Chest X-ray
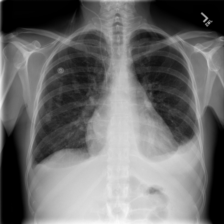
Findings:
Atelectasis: negative
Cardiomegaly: negative
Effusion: positive
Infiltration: negative
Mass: negative
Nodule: negative
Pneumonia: negative
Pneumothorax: negative
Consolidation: negative
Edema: negative
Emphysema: negative
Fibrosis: negative
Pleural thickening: negative
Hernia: negative